九年级 · 解析几何
如图, 已知 $\mathrm{AB}$ 是 $\odot 0$ 的直径, 点 $\mathrm{C} 、 \mathrm{D}$ 在 $\odot 0$ 的上, 点 $\mathrm{E}$ 在 $\odot 0$ 的外, $\angle \mathrm{EAC}=\angle \mathrm{D}=60^{\circ}$.

(1) 求 $\angle \mathrm{ABC}$ 的度数;

(2) 求证: $A E$ 是 $\odot 0$ 的切线.

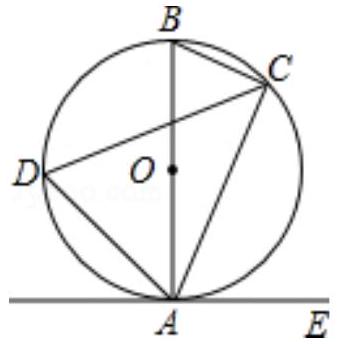
答案: 【分析】直接根据圆周角定理求解;

(2) 根据圆周角定理, 由 $A B$ 是 $\odot 0$ 的直径得 $\angle A C B=90^{\circ}$, 则利用互余可计算出 $\angle B A C=30^{\circ}$, 于是得到 $\angle \mathrm{BAE}=\angle \mathrm{BAC}+\angle \mathrm{EA}=90^{\circ}$ ，然后根据切线的判定定理得到结论.

(1) 解: $\because \angle \mathrm{D}=60^{\circ}$,

$\therefore \angle \mathrm{ABC}=\angle \mathrm{D}=60^{\circ}$

(2) 证明: $\because A B$ 是 $\odot 0$ 的直径,

$\therefore \angle \mathrm{ACB}=90^{\circ}$,

$\therefore \angle B A C=90^{\circ}-60^{\circ}=30^{\circ}$,

$\therefore \angle \mathrm{BAE}=\angle \mathrm{BAC}+\angle \mathrm{EAC}=30^{\circ}+60^{\circ}=90^{\circ}$,

$\therefore \mathrm{BA} \perp \mathrm{AE}$,

$\therefore \mathrm{AE}$ 是 $\odot 0$ 的切线.